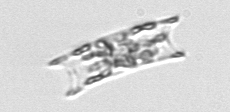
Label: Eucampia